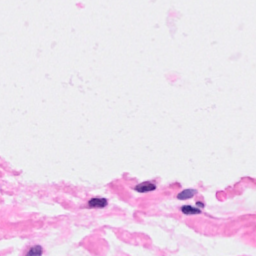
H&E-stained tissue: Breast